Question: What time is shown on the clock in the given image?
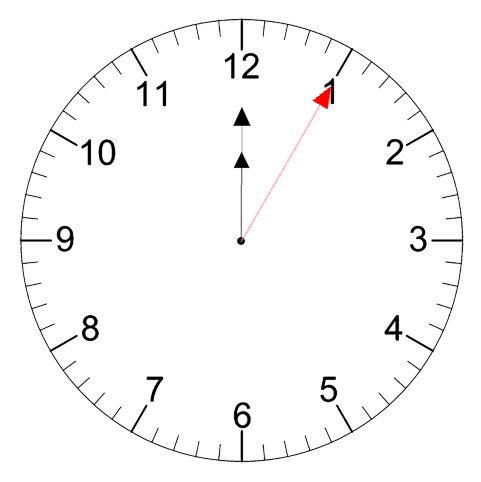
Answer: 12:00:05